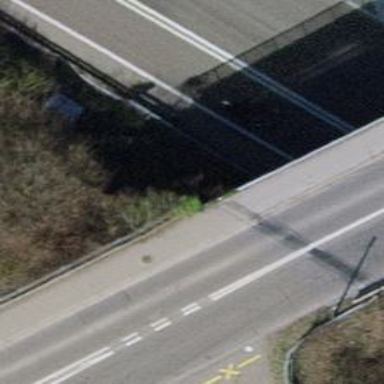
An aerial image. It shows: Asphalt footway that serves as sidewalk on bridge.